Question: I'm trying to connect to my micro controller using Matlab GUI. The first step is setting up the elements, my window consists of 4 axes, 1 popup window (to choose the com port) and 3 push buttons, "connect, "start, and stop"
I need the user to choose the COM port, which will be opened once "connect" is pressed. Here is my interface:

Here is my code :
'''
function varargout = gui2(varargin)
% GUI2 MATLAB code for gui2.fig
% GUI2, by itself, creates a new GUI2 or raises the existing
% singleton*.
%
% H = GUI2 returns the handle to a new GUI2 or the handle to
% the existing singleton*.
%
% GUI2('CALLBACK',hObject,eventData,handles,...) calls the local
% function named CALLBACK in GUI2.M with the given input arguments.
%
% GUI2('Property','Value',...) creates a new GUI2 or raises the
% existing singleton*. Starting from the left, property value pairs are
% applied to the GUI before gui2_OpeningFcn gets called. An
% unrecognized property name or invalid value makes property application
% stop. All inputs are passed to gui2_OpeningFcn via varargin.
%
% *See GUI Options on GUIDE's Tools menu. Choose "GUI allows only one
% instance to run (singleton)".
%
% See also: GUIDE, GUIDATA, GUIHANDLES
% Edit the above text to modify the response to help gui2
% Last Modified by GUIDE v2.5 02-Mar-2017 15:10:00
% Begin initialization code - DO NOT EDIT
gui_Singleton = 1;
gui_State = struct('gui_Name', mfilename, ...
'gui_Singleton', gui_Singleton, ...
'gui_OpeningFcn', @gui2_OpeningFcn, ...
'gui_OutputFcn', @gui2_OutputFcn, ...
'gui_LayoutFcn', [] , ...
'gui_Callback', []);
if nargin && ischar(varargin{1})
gui_State.gui_Callback = str2func(varargin{1});
end
if nargout
[varargout{1:nargout}] = gui_mainfcn(gui_State, varargin{:});
else
gui_mainfcn(gui_State, varargin{:});
end
% End initialization code - DO NOT EDIT
% --- Executes just before gui2 is made visible.
function gui2_OpeningFcn(hObject, eventdata, handles, varargin)
% This function has no output args, see OutputFcn.
% hObject handle to figure
% eventdata reserved - to be defined in a future version of MATLAB
% handles structure with handles and user data (see GUIDATA)
% varargin command line arguments to gui2 (see VARARGIN)
global comport ;
global COMnum ;
% Choose default command line output for gui2
handles.output = hObject;
% Update handles structure
guidata(hObject, handles);
% UIWAIT makes gui2 wait for user response (see UIRESUME)
% uiwait(handles.figure1);
% --- Outputs from this function are returned to the command line.
function varargout = gui2_OutputFcn(hObject, eventdata, handles)
% varargout cell array for returning output args (see VARARGOUT);
% hObject handle to figure
% eventdata reserved - to be defined in a future version of MATLAB
% handles structure with handles and user data (see GUIDATA)
% Get default command line output from handles structure
varargout{1} = handles.output;
% --- Executes on button press in Connect1.
function Connect1_Callback(hObject, eventdata, handles)
% hObject handle to Connect1 (see GCBO)
% eventdata reserved - to be defined in a future version of MATLAB
% handles structure with handles and user data (see GUIDATA)
COMnum = get(handles.COM2,'String');
comport = serial(COMnum, 'BaudRate', 115200); % setup comport
comport.InputBufferSize = 500000;
flushinput(comport);
fopen(comport);
% --- Executes on button press in Start1.
function Start1_Callback(hObject, eventdata, handles)
% hObject handle to Start1 (see GCBO)
% eventdata reserved - to be defined in a future version of MATLAB
% handles structure with handles and user data (see GUIDATA)
% --- Executes on button press in Stop1.
function Stop1_Callback(hObject, eventdata, handles)
% hObject handle to Stop1 (see GCBO)
% eventdata reserved - to be defined in a future version of MATLAB
% handles structure with handles and user data (see GUIDATA)
% --- Executes on selection change in COM2.
function COM2_Callback(hObject, eventdata, handles)
% hObject handle to COM2 (see GCBO)
% eventdata reserved - to be defined in a future version of MATLAB
% handles structure with handles and user data (see GUIDATA)
% Hints: contents = cellstr(get(hObject,'String')) returns COM2 contents as cell array
% contents{get(hObject,'Value')} returns selected item from COM2
Com=get(handles.COM2,'string');
setappdata(0,'COM',Com);
guidata(hObject, handles);
% --- Executes during object creation, after setting all properties.
function COM2_CreateFcn(hObject, eventdata, handles)
% hObject handle to COM2 (see GCBO)
% eventdata reserved - to be defined in a future version of MATLAB
% handles empty - handles not created until after all CreateFcns called
% Hint: popupmenu controls usually have a white background on Windows.
% See ISPC and COMPUTER.
if ispc && isequal(get(hObject,'BackgroundColor'), get(0,'defaultUicontrolBackgroundColor'))
set(hObject,'BackgroundColor','white');
end
'''
My problem is that when I run this program I get the following error:
'''
gui2
Error using serial (line 107)
Cannot create: No constructor with appropriate signature exists in Java class com.mathworks.toolbox.instrument.SerialComm
Error in gui2>Connect1_Callback (line 87)
comport = serial(COMnum, 'BaudRate', 115200); % setup comport
Error in gui_mainfcn (line 95)
feval(varargin{:});
Error in gui2 (line 42)
gui_mainfcn(gui_State, varargin{:});
Error in
matlab.graphics.internal.figfile.FigFile/read>@(hObject,eventdata)gui2('Connect1_Callback',hObject,eventdata,guidata(hObject))
Error while evaluating UIControl Callback
'''
Why is that happening?
Thanks
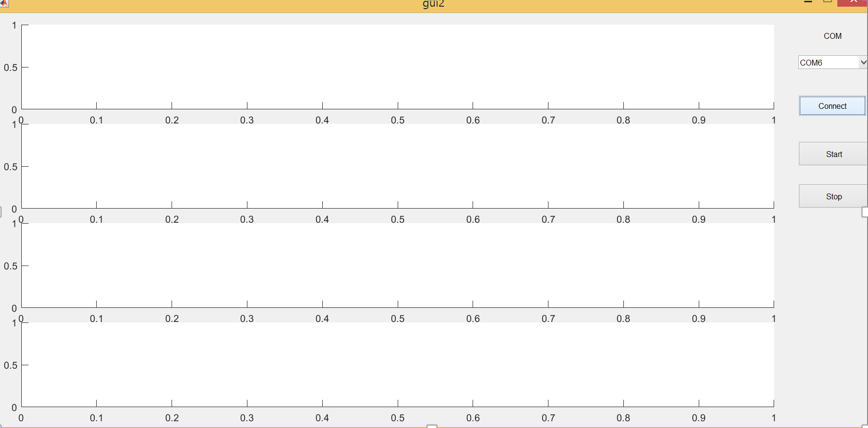
Answer: Looking at the examples section of the documentation of <URL> holds a :
'''
% Create pop-up menu
popup = uicontrol('Style', 'popup',...
'String', {'parula','jet','hsv','hot','cool','gray'},...
'Position', [20 340 100 50],...
'Callback', @setmap);
'''
This is why, when you're calling
'''
COMnum = get(handles.COM2,'String');
comport = serial(COMnum, 'BaudRate', 115200); % setup comport
'''
You're passing 'serial' a for a first argument, while it is expecting a .
What can be done about this? The documentation tells us this as well:
> 'Value'
For it to work you should do something like:
'''
comport = serial(COMnum{get(handles.COM2,'Value')}, 'BaudRate', 115200);
'''
I suggest you look into debugging - it contains useful tips that could've helped you find the problem on your own.